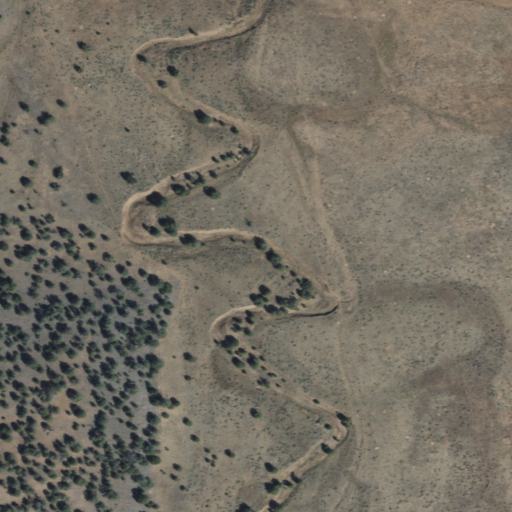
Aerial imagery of valley in Arizona named Martin Dam Draw containing shrub, grassland, and evergreen forest